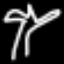
Label: palm tree